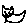
Label: cat